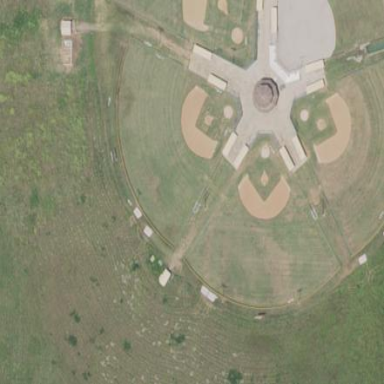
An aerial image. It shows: Baseball pitch for leisure and sports activities.